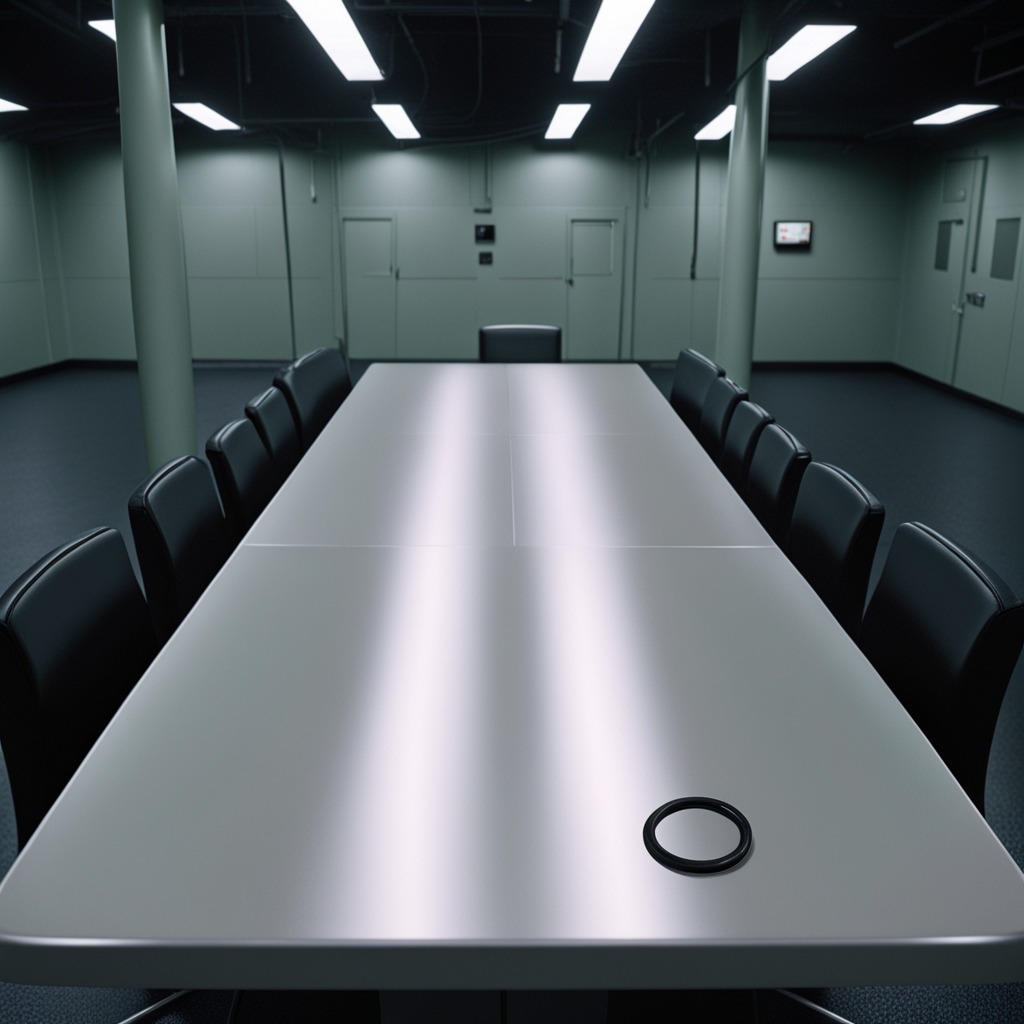
A rubber O-ring is lying on a clean empty table in a railway signal maintenance room lit by harsh overhead fluorescents.